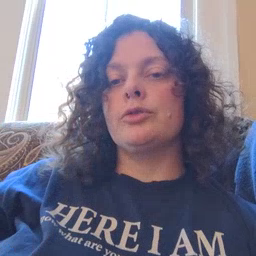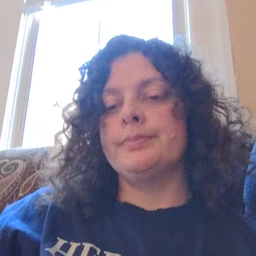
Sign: better